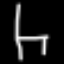
Label: chair